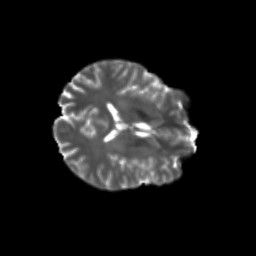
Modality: T2w
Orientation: axial
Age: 24
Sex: male
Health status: healthy
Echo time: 0.074 s